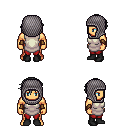
a pixel art fantasy rpg character, male body template, human, tanned skin, white tunic, red pants, gray short bangs hairstyle, chain hood, leather bracers, black shoes, four views (front, back, left, right), 2x2 character sprite sheet, small pixel art, hard edges, no anti-aliasing